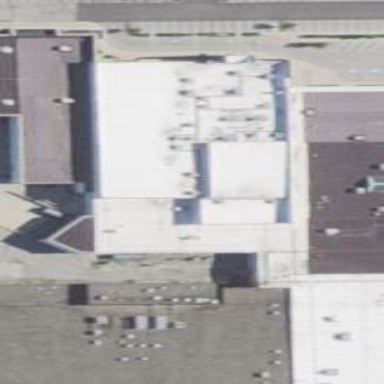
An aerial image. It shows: Cinema.